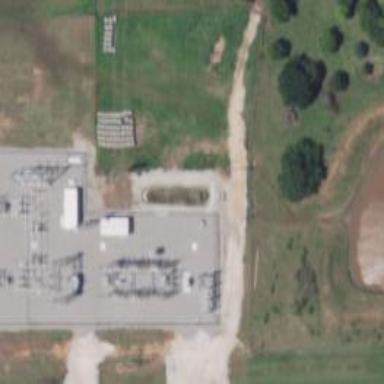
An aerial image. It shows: H-frame power tower with distinctive design.